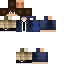
A male human skin with medium skin, wearing brown long hair dressed in a blue hoodie and brown pants, featuring a closed mouth.